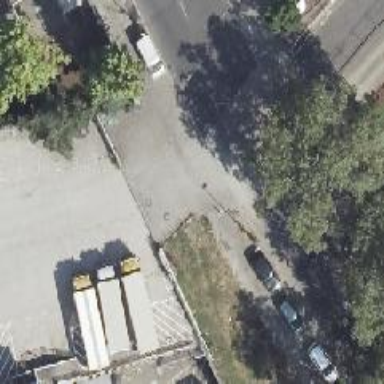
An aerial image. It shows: There is parking obstacle present in the area.